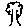
Label: tree